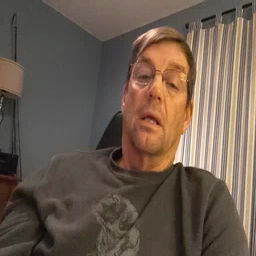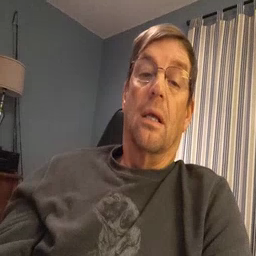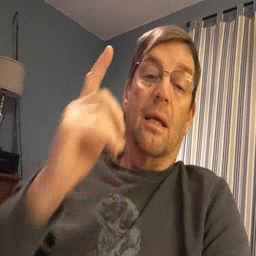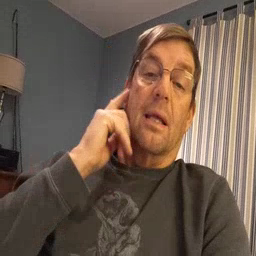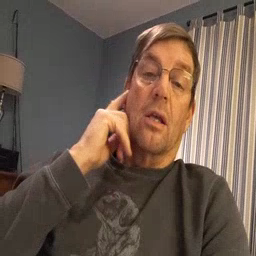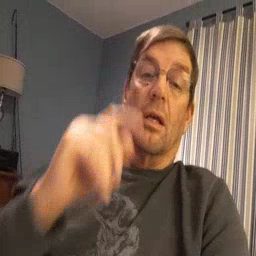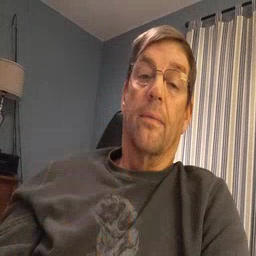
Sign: hear